Question:
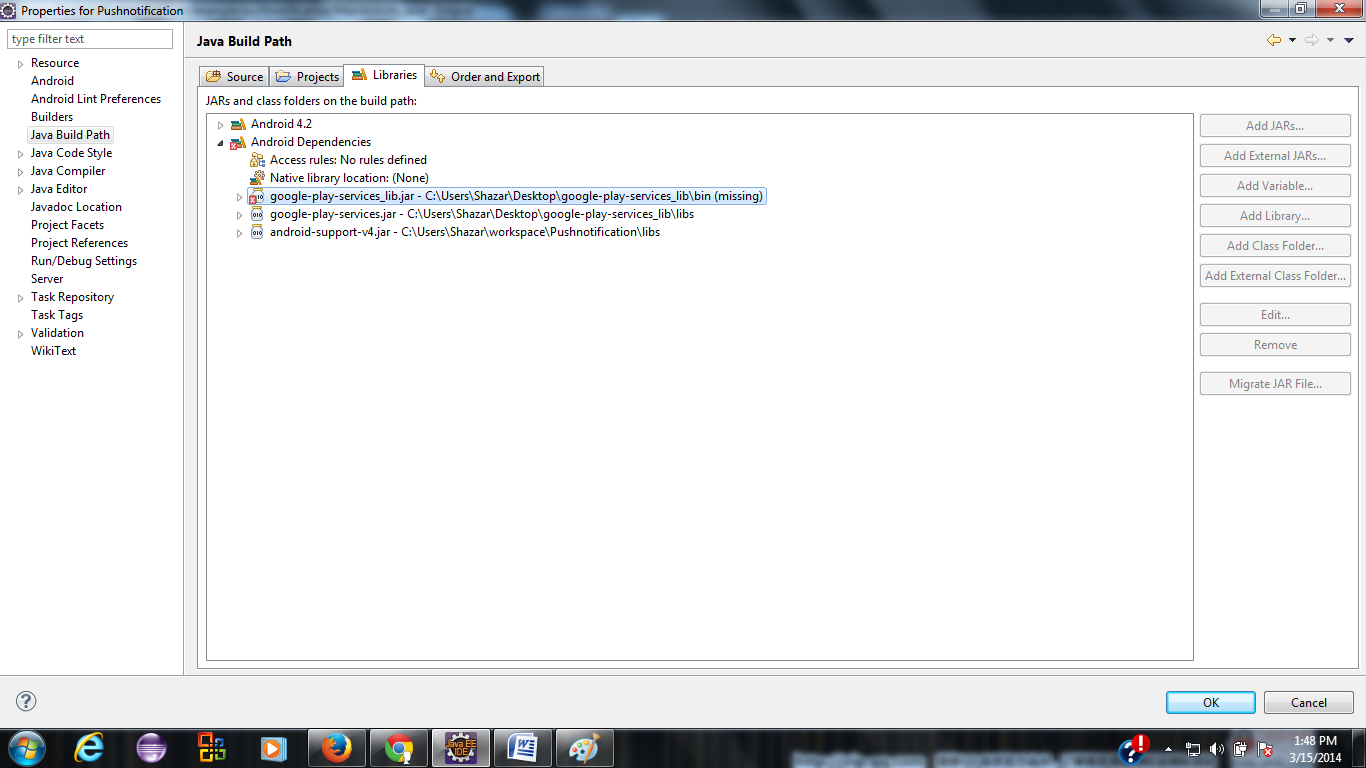
Answer: You are supposed to import the whole google play project and use it as a library project for your own project, not just the jar. Try <URL> again.
Check to see if your google play lib looks like this: